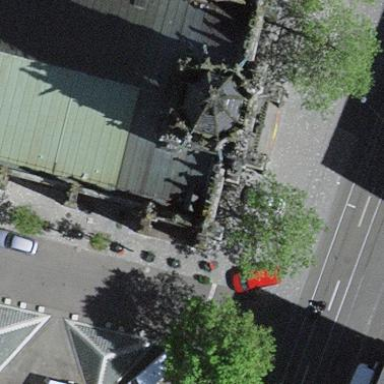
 specifically bell tower which is tower."